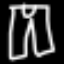
Label: pants